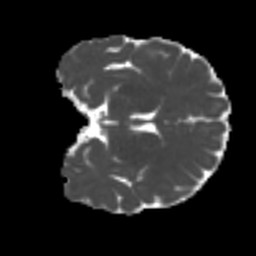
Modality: MD
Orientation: coronal
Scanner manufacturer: siemens
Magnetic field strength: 3 T
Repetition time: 4 s
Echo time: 0.0594 s